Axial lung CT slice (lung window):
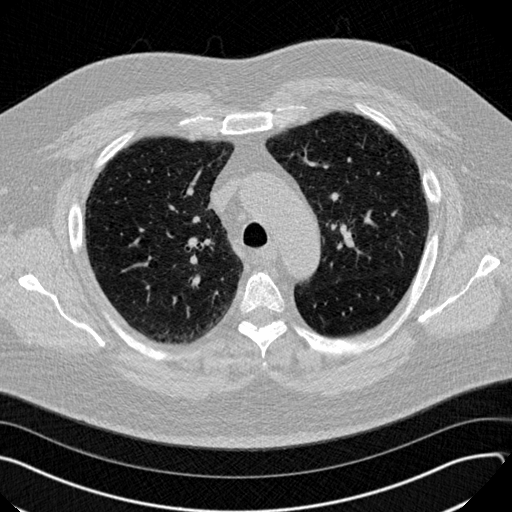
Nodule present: no